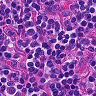
Metastatic tissue present: no